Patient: sex M, age 60
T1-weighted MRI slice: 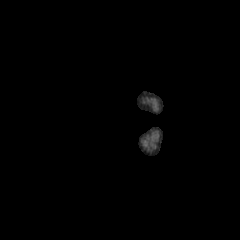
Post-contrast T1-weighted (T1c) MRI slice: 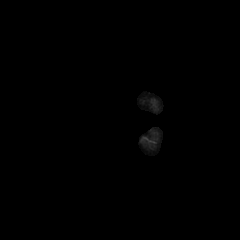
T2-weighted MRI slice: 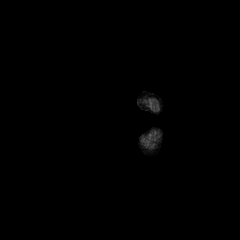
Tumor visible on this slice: no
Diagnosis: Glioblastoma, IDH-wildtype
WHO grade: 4